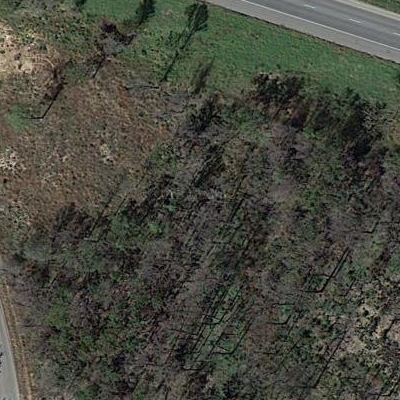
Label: eForest